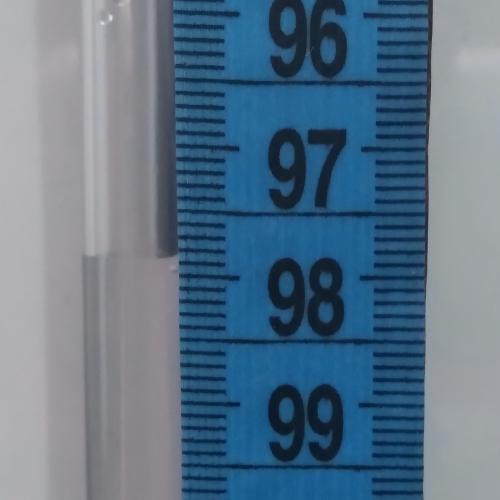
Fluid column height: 97.8 cm